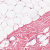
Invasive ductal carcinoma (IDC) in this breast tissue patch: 0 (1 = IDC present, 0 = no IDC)